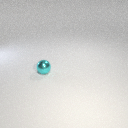
small cyan metal sphere